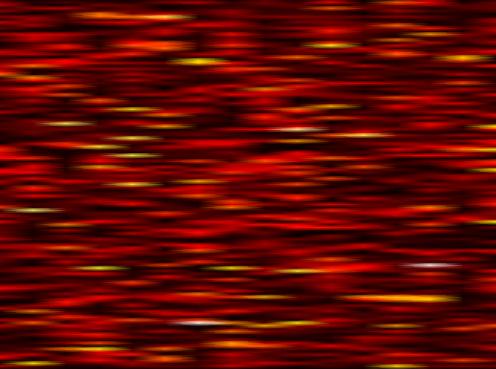
Label: UFMC